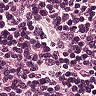
Metastatic tissue present: no